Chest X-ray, PA view. Patient: 51 years old, sex F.
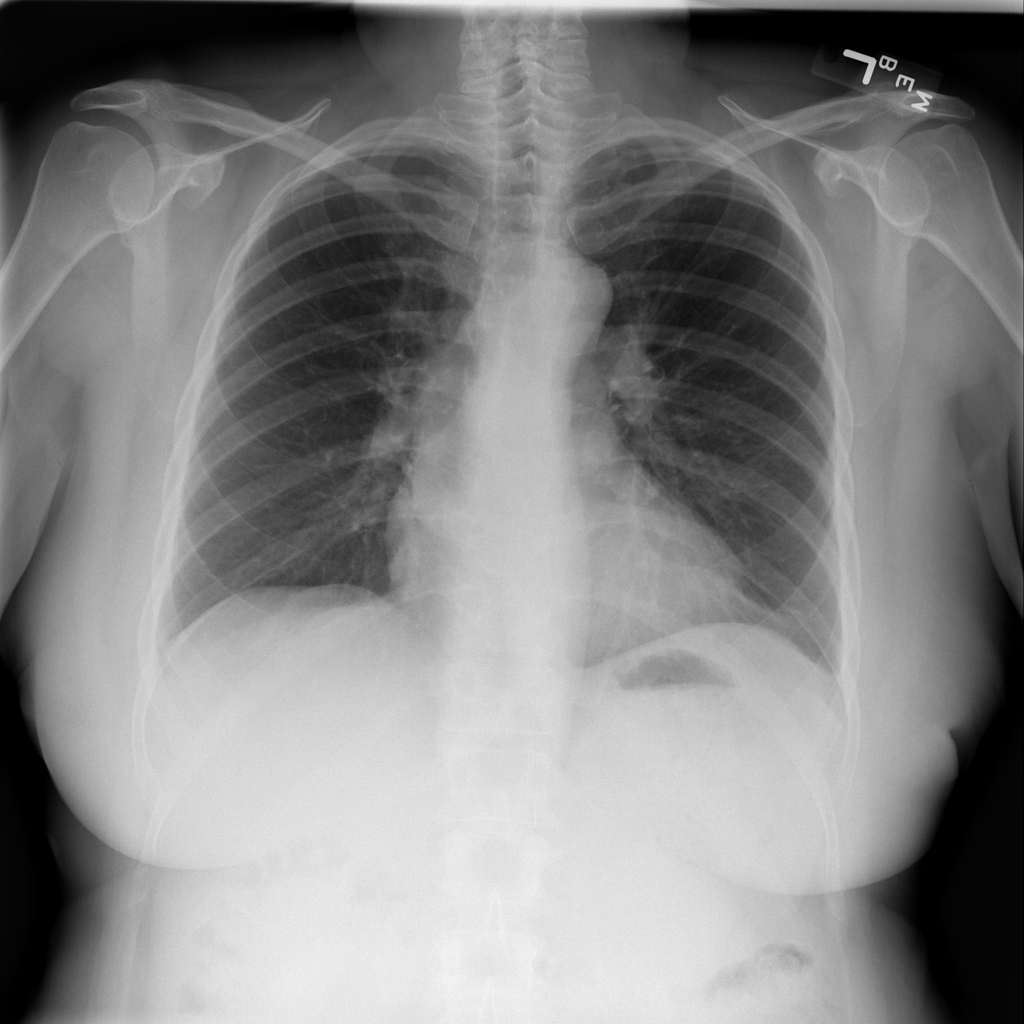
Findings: No Finding